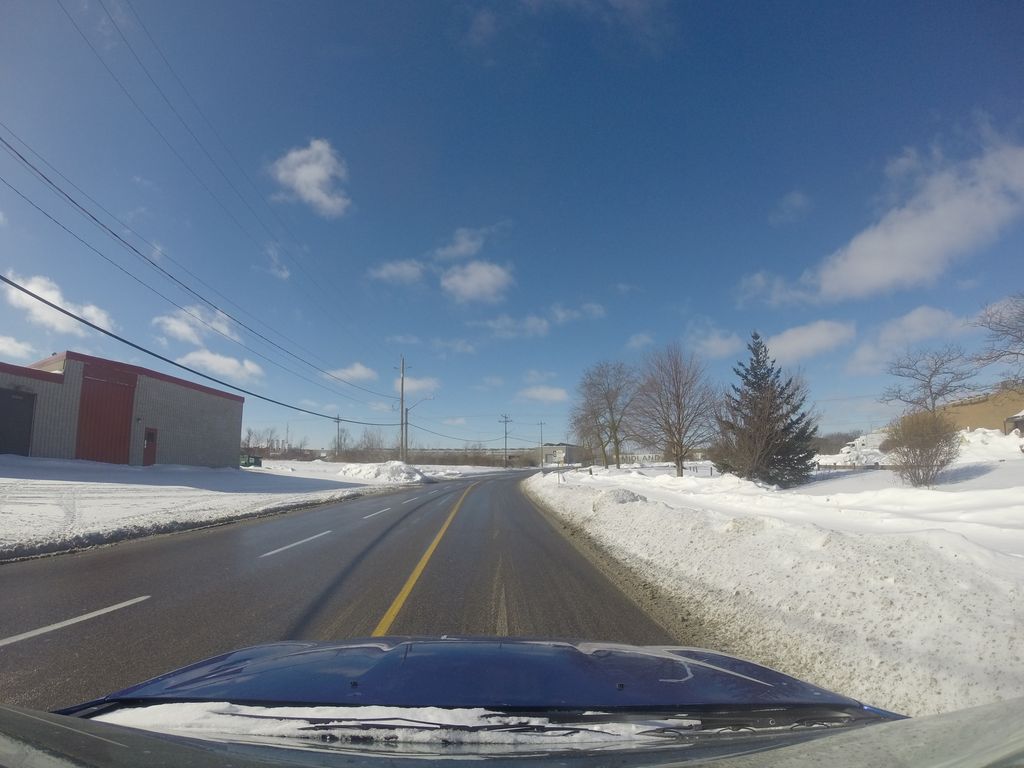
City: kitchener-waterloo